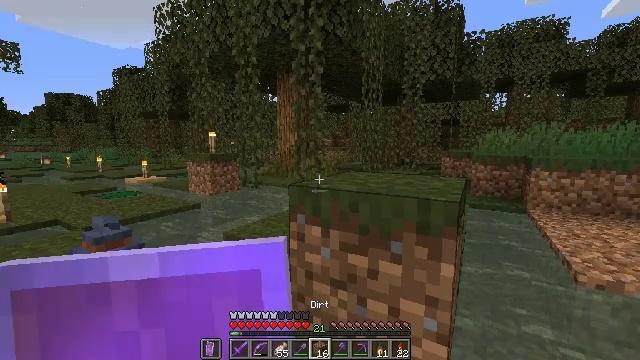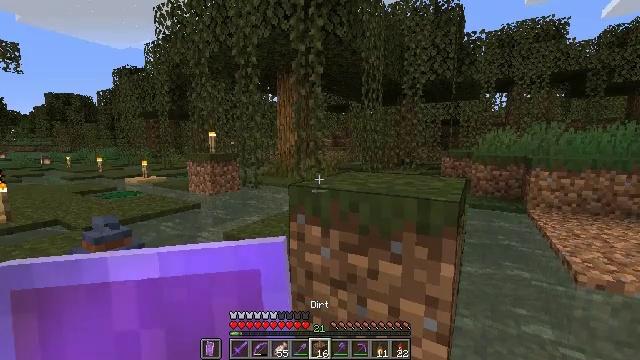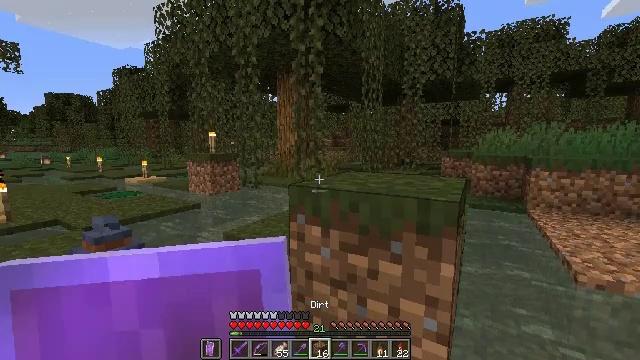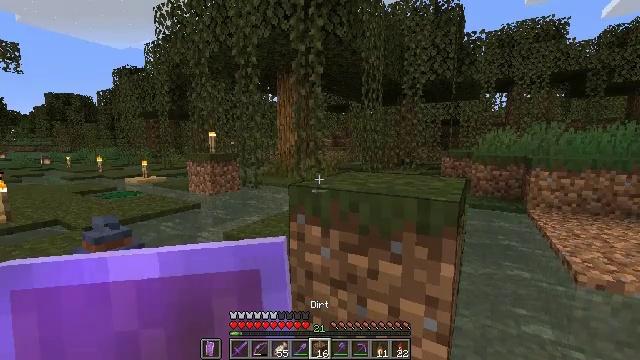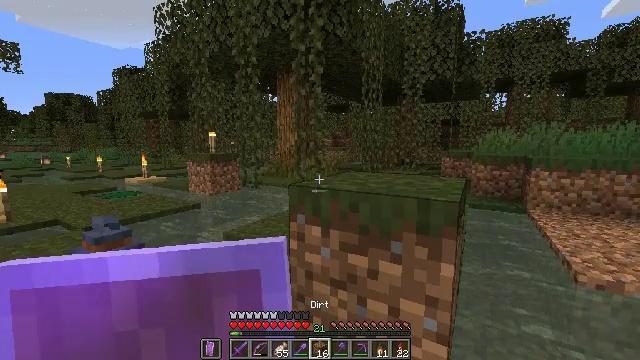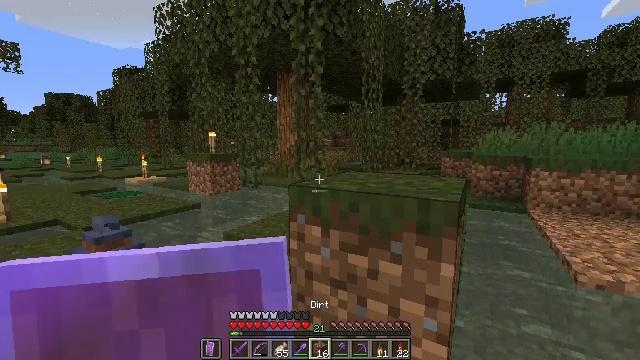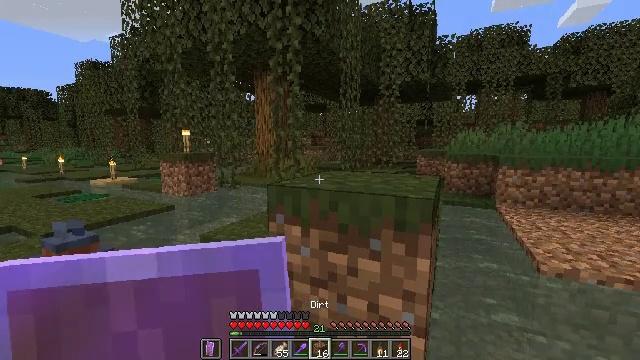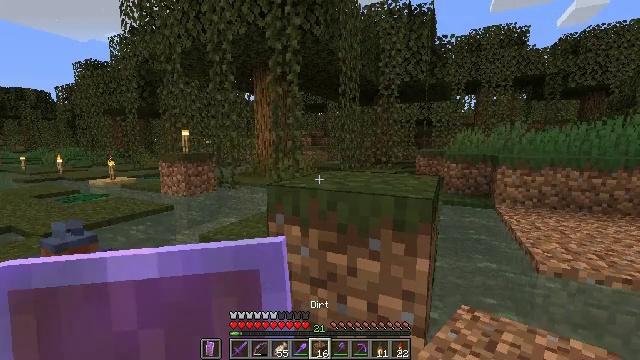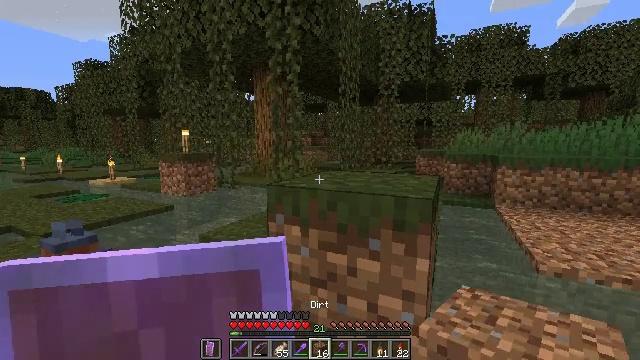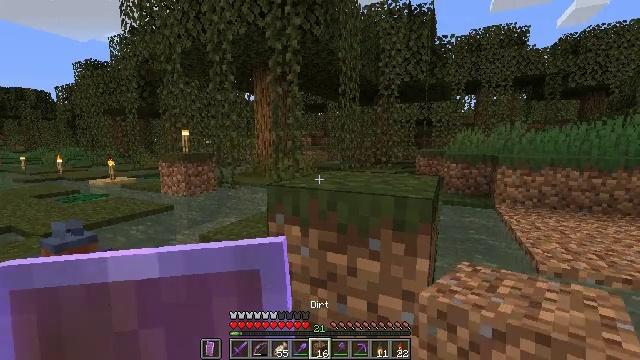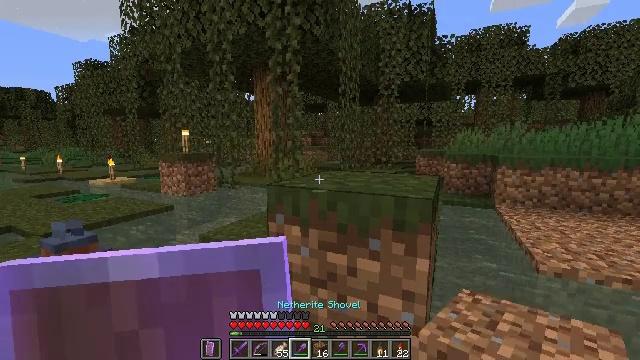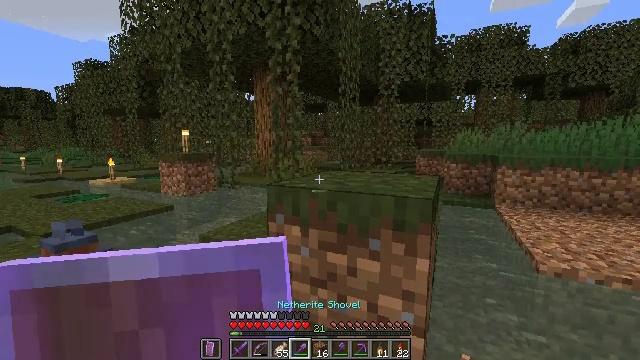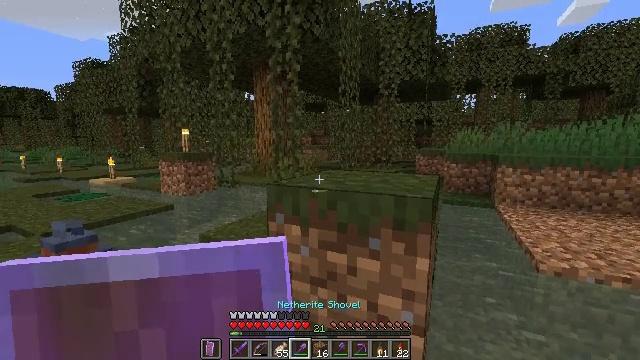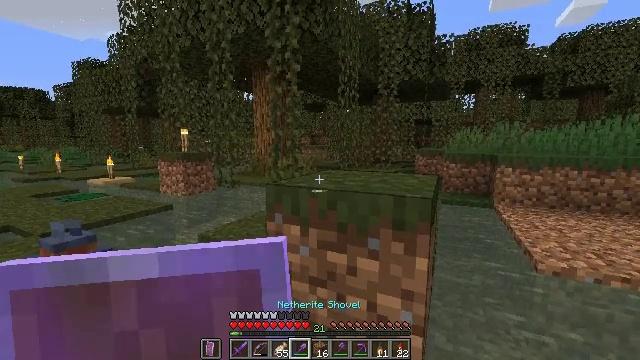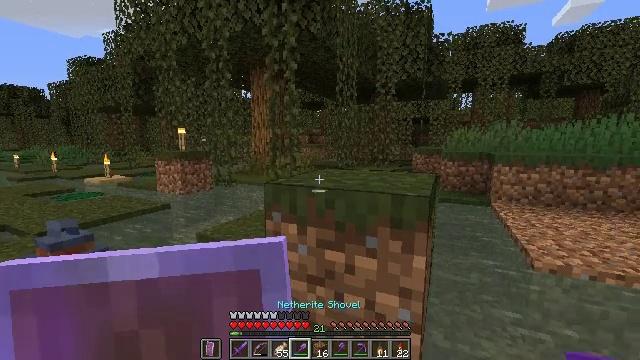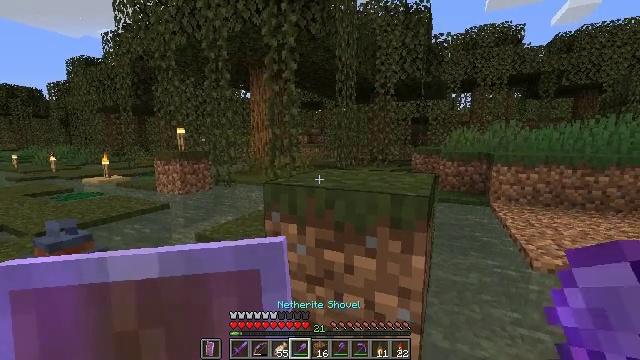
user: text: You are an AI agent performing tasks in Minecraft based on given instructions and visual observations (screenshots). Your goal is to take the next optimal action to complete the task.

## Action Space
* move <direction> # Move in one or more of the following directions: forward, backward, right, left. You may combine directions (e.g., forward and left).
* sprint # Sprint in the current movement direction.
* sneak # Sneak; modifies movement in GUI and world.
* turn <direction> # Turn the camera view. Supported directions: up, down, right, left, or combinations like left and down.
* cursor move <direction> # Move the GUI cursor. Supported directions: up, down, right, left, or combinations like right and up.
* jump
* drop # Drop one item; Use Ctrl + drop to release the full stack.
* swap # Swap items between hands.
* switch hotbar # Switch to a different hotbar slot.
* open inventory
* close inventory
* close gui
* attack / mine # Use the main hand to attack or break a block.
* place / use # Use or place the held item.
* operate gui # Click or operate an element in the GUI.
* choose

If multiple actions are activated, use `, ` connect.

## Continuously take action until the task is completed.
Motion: motion action
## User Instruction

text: Break the grass block.
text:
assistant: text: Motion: sneak
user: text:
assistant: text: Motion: sneak
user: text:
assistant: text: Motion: sneak
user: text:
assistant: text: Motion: sneak
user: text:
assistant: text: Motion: sneak
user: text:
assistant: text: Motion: sneak, turn right
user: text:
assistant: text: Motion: sneak
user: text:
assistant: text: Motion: sneak
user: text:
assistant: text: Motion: sneak
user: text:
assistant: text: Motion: sneak
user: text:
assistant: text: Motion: sneak
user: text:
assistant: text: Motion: sneak
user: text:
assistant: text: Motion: sneak
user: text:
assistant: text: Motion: sneak
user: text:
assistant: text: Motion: sneak
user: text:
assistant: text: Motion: sneak, turn right
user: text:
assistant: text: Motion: sneak, attack / mine
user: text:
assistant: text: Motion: sneak, attack / mine
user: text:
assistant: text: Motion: sneak, attack / mine
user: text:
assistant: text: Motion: sneak
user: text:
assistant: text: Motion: sneak
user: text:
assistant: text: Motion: sneak